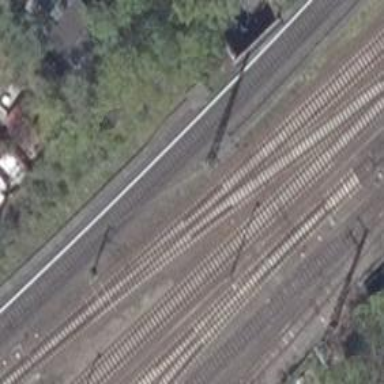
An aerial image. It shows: Bridge over railway with electrified contact lines.